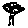
Label: tree